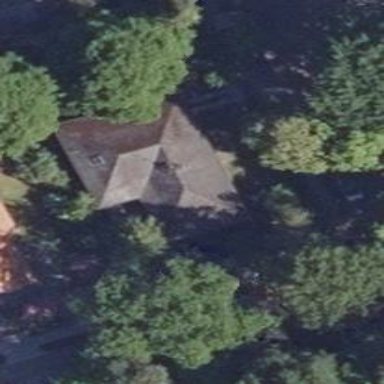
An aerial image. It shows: View of roof edge.